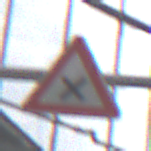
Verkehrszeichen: KreuzungOderEinmuendung
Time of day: Midday
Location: Roofed (Special)
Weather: Overcast
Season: NotSpecified
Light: Natural